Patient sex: F
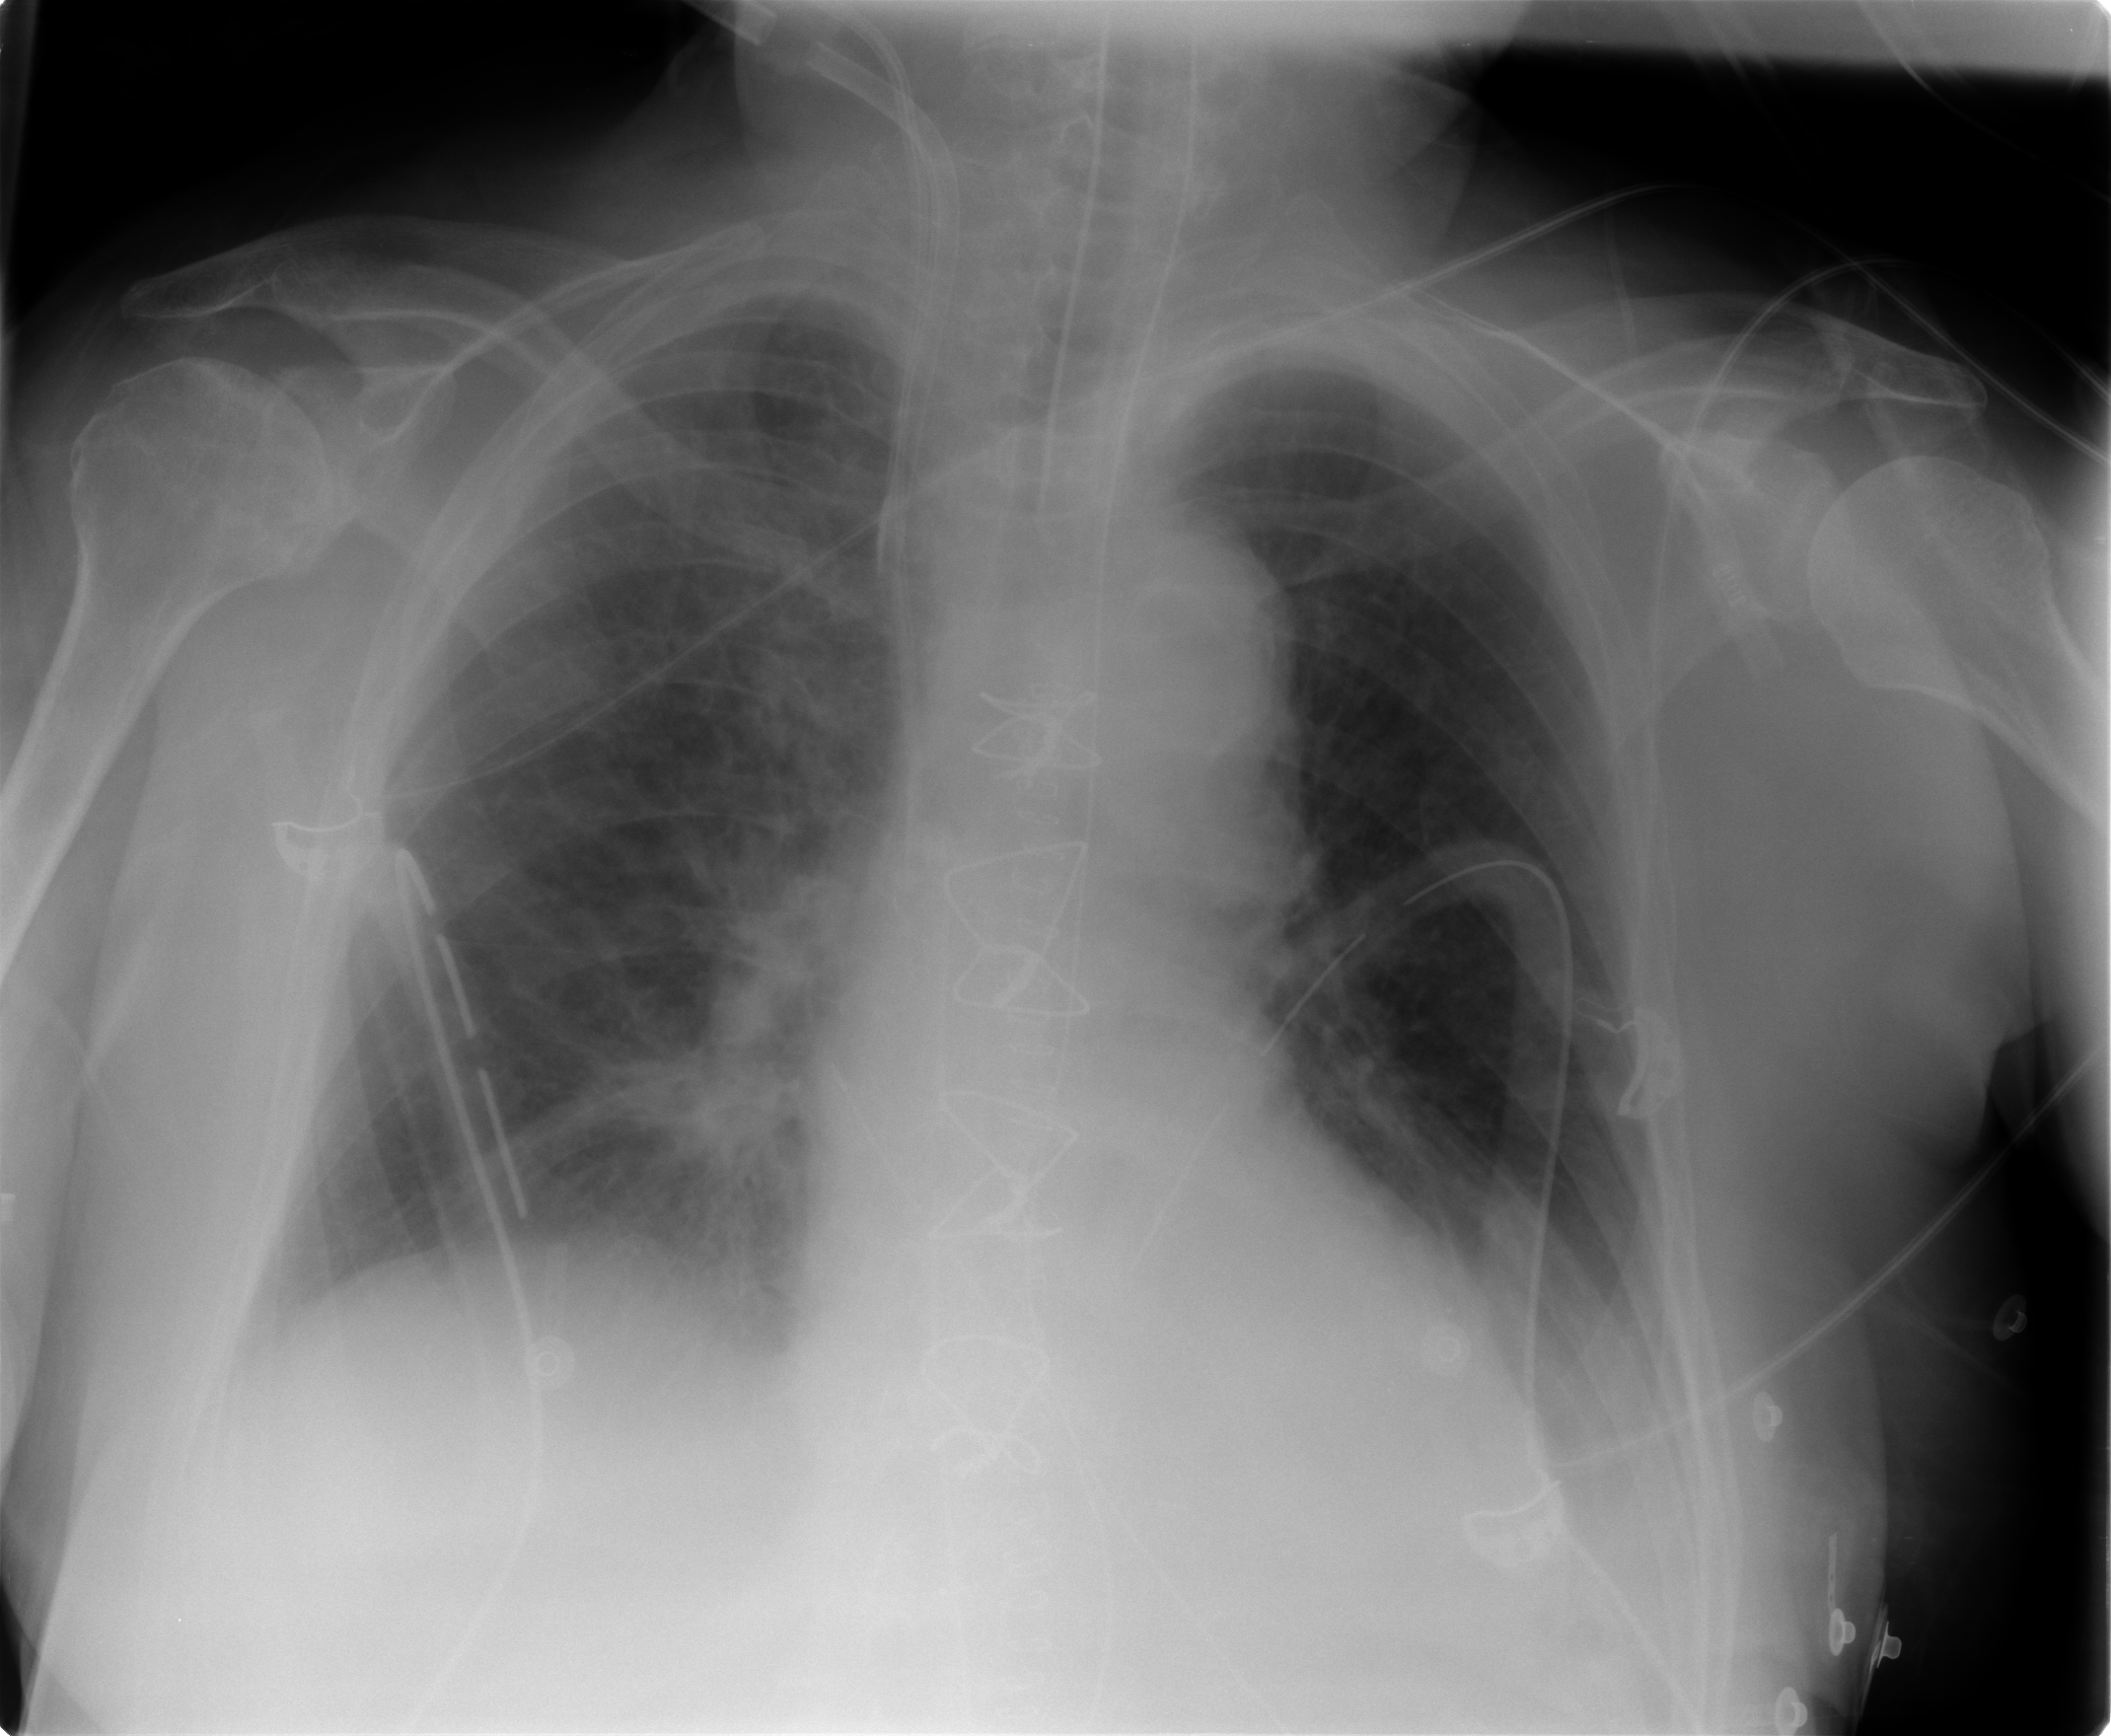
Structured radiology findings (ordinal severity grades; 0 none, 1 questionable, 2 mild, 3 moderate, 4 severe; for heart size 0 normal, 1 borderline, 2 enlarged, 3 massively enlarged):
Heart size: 0
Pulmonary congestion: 2
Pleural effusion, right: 2
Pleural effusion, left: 2
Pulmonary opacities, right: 2
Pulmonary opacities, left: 0
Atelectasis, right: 2
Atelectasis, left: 2